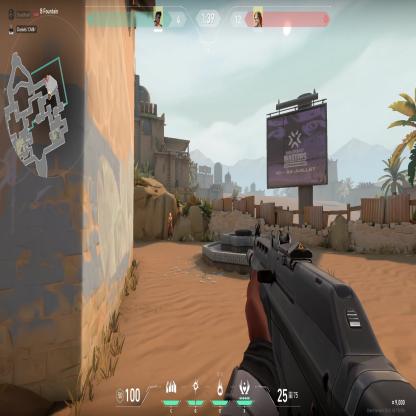
Label: enemy